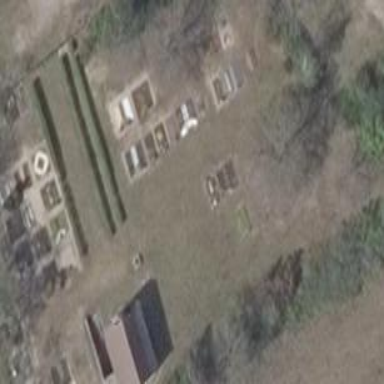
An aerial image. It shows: Cemetery.